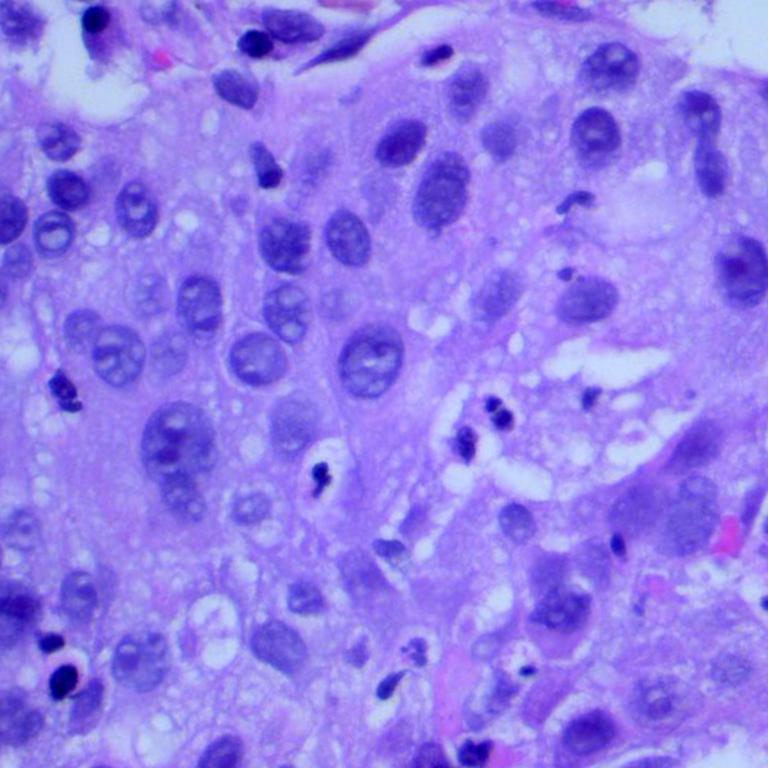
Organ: lung
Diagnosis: squamous carcinomas